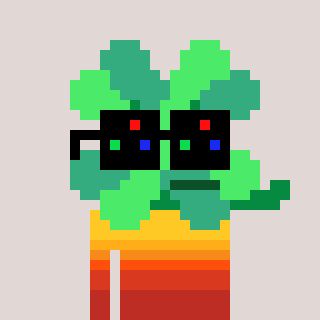
a pixel art character with square black sunglasses, a clover-shaped head and a cold-colored body on a warm background